Question: I have a website running on IIS with its own Identity with a Custom credential which is my computer account (that is administrator). When I try to load the page, the Asp.Net MVC application execute but not the Javascript, neither CSS files. I have 401.3 error. I have enabled the IIS request log and this is what I see.
The application pool is my custom one. The authentification is anonymous. The user from token is NT Authority\IUSR ... this is what I do not understand... how come it's not my credential?

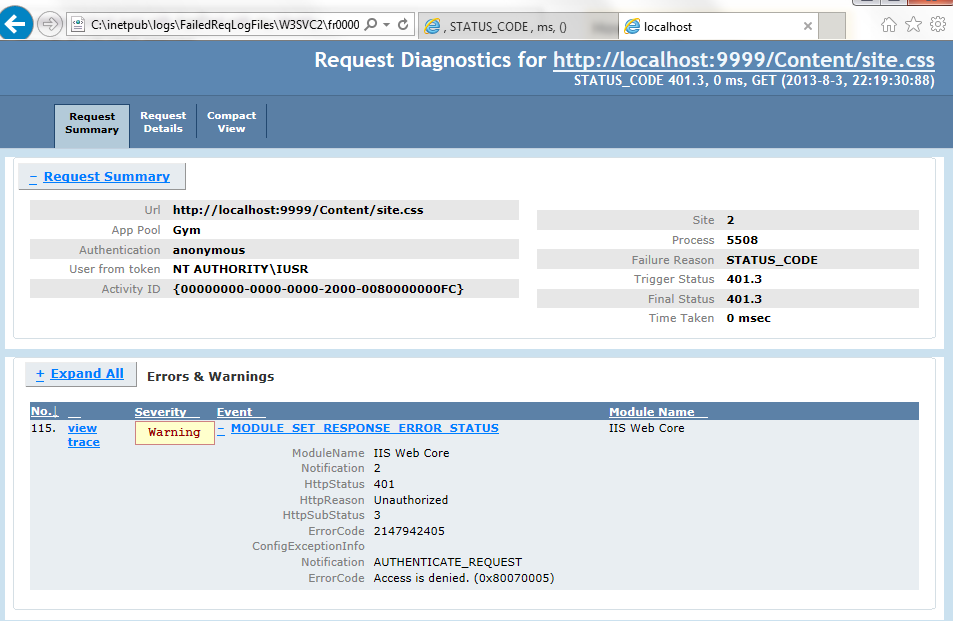
Answer: To solve this issue I had to active the Static File Handler of IIS and I had to set in the basic setting a credential that has the read right of the folder instead of the default one.